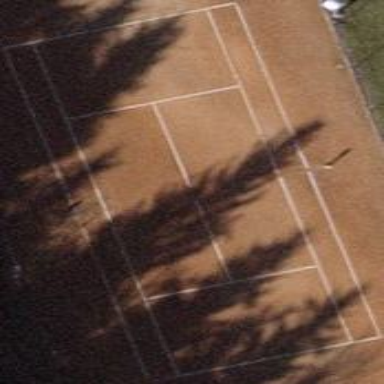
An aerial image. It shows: Tennis court on pitch designated for leisure land.